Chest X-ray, PA view. Patient: 43 years old, sex M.
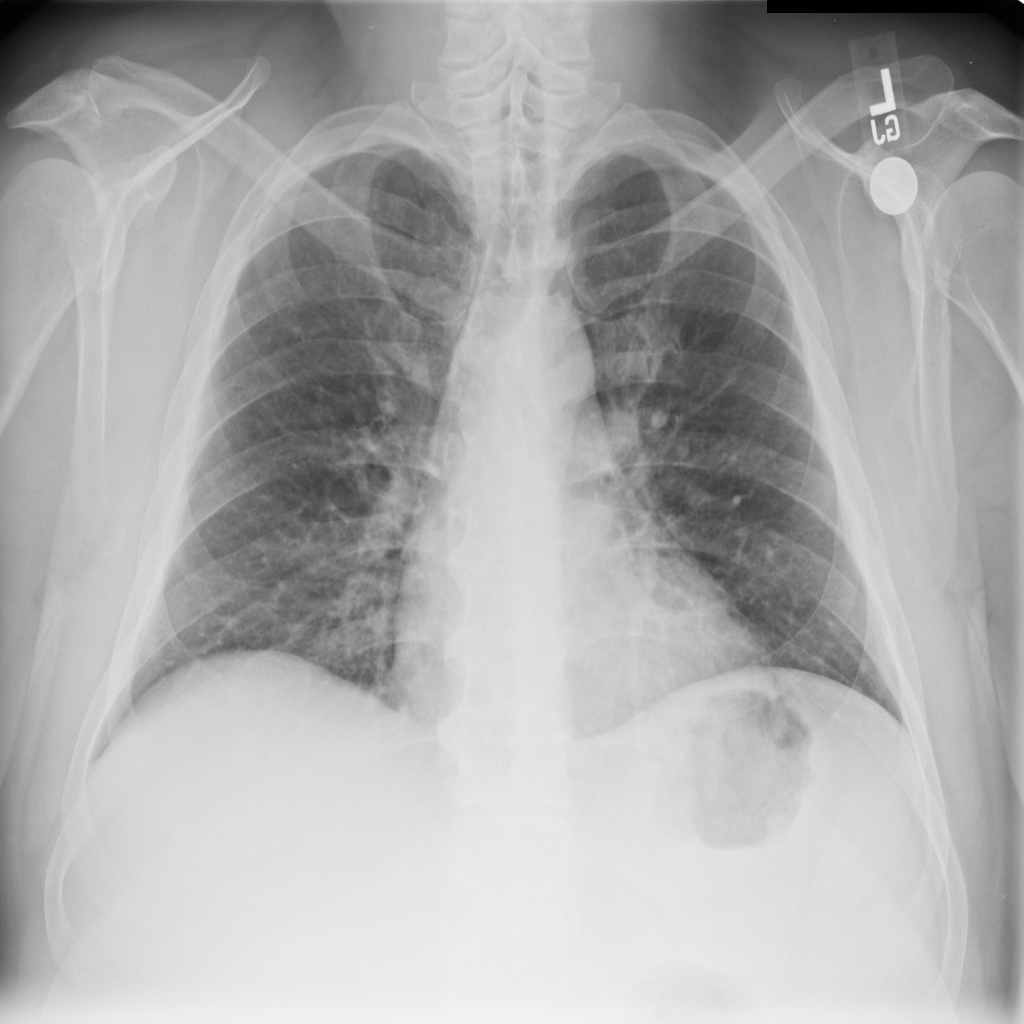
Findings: No Finding